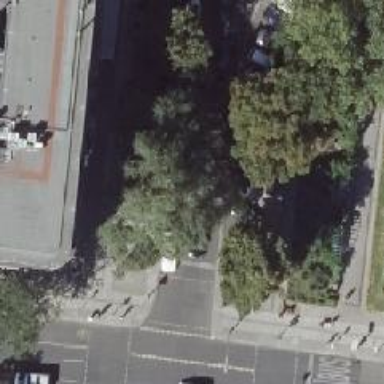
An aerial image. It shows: Taxi stand.